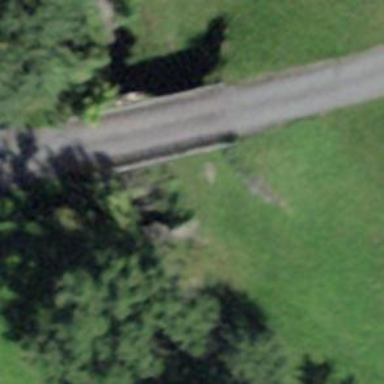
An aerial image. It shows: Path on ground level bridge with excellent trail visibility.